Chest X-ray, PA view. Patient: 59 years old, sex M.
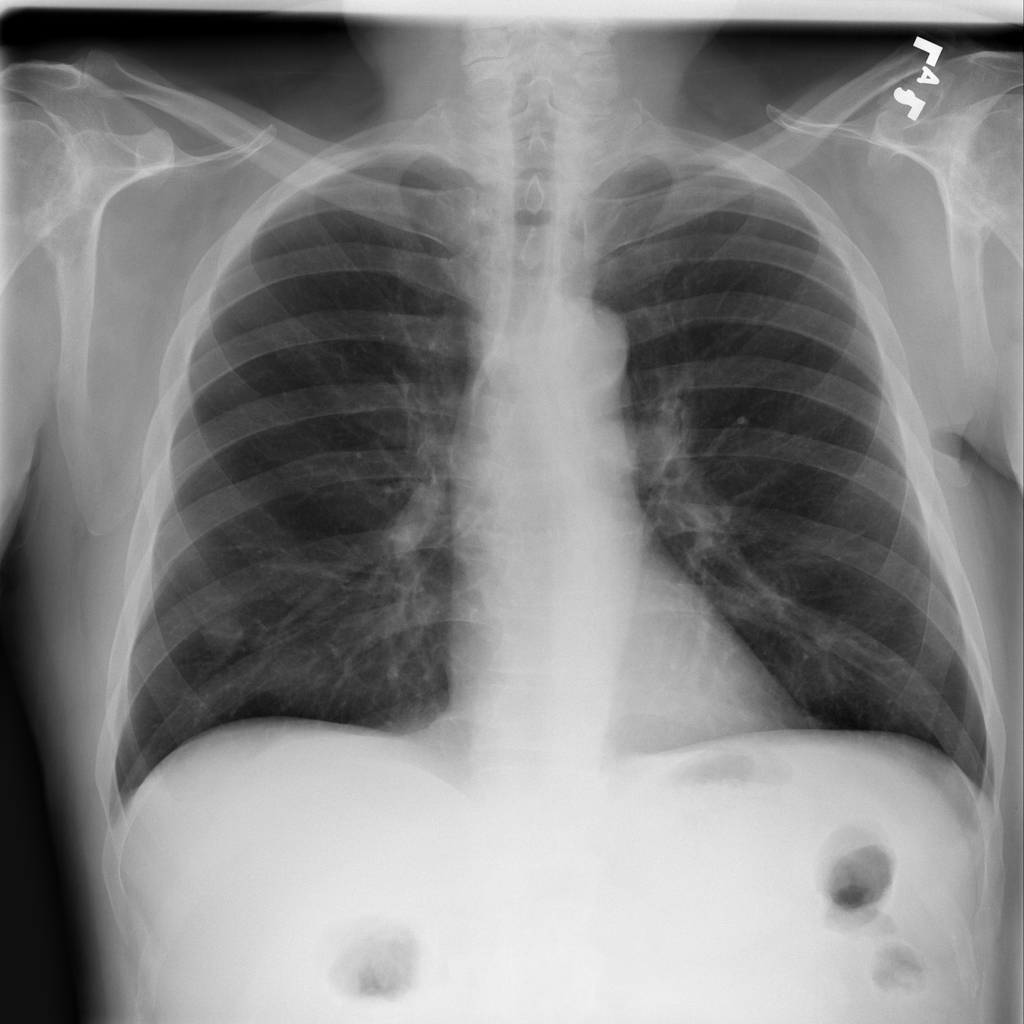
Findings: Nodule